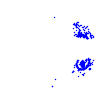
Particle: electron